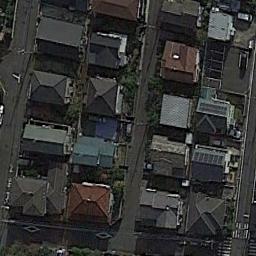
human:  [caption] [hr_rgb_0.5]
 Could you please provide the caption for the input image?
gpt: There are many roads and neatly arranged houses and trees in densely populated areas .

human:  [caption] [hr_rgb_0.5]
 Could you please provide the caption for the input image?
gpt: The dense residential is next to the road .

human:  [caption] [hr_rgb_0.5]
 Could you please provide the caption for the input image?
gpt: Residential houses vary in size .

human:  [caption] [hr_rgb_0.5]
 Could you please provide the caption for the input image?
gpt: A dense residential area with lots of houses arranged neatly is surrounded by some roads .

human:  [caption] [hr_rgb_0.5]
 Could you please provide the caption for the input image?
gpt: There are buildings of different colors on a dense residential area .